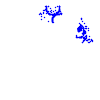
Particle: kaon